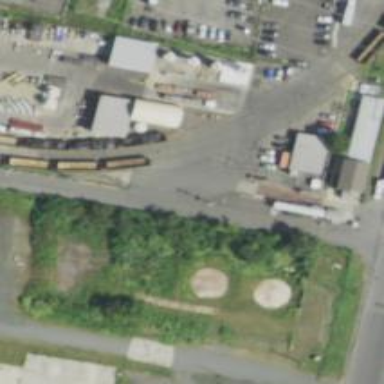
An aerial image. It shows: Railway yard in service.